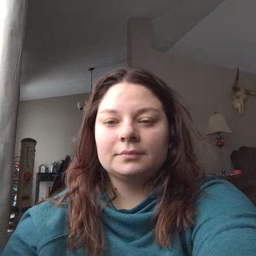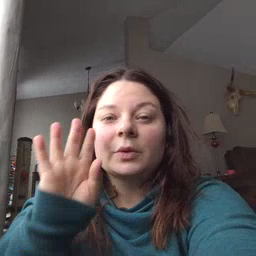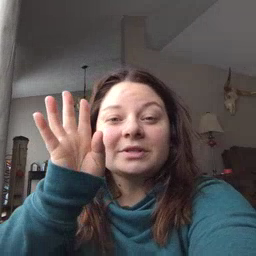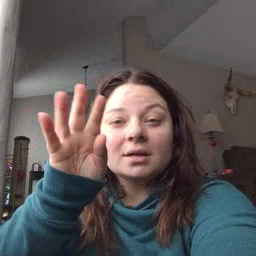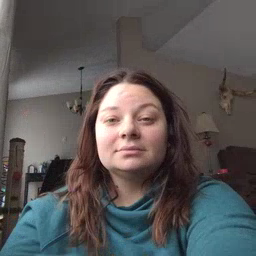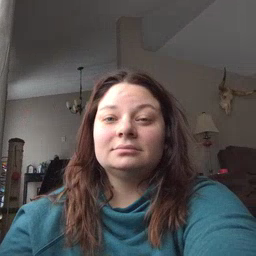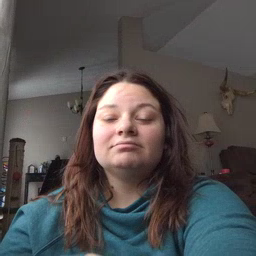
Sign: pretend